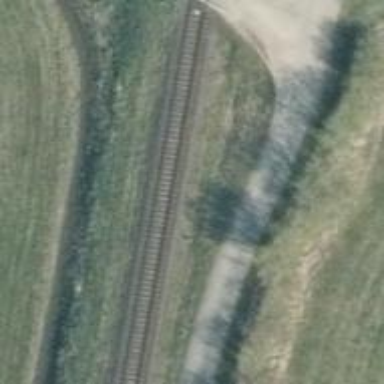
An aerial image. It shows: Railway milestone.